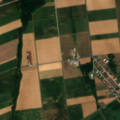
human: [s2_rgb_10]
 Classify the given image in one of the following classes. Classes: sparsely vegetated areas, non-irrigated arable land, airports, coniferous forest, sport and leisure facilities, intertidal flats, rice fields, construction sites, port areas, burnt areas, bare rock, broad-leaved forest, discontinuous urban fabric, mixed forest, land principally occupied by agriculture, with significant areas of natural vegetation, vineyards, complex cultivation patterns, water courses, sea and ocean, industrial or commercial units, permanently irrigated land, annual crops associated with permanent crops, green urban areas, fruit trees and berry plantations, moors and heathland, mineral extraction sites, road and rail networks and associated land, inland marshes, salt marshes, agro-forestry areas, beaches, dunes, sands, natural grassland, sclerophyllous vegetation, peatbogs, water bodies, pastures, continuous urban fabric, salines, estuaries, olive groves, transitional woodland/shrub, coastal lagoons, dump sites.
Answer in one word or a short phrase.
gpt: non-irrigated arable land